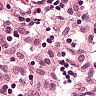
Metastatic tissue present: no